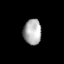
Tissue: lung
Cell type: Endothelial cells
Senescence score: 0.2143
Nuclear area (px): 443
Mean DAPI intensity: 173.632